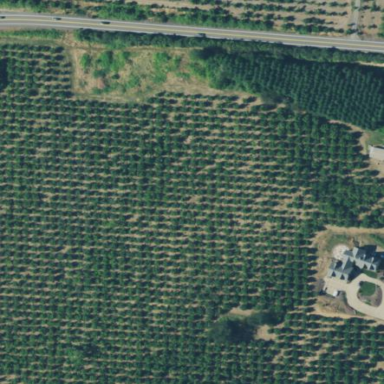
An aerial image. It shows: Orchard.